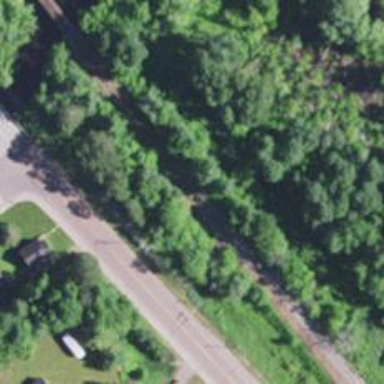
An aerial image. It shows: Disused railway spur line.